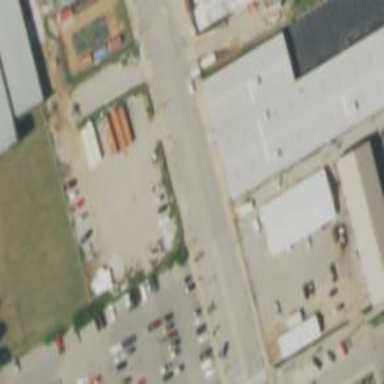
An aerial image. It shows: Alleyway designated as service road.